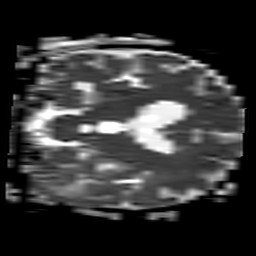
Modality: ADC
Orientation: coronal
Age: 63
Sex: male
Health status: ill
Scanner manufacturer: philips
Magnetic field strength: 3 T
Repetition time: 3.8 s
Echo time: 0.09 s